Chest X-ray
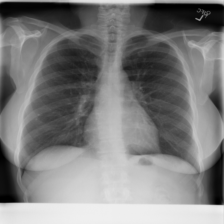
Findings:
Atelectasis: negative
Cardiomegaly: negative
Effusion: negative
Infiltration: negative
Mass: negative
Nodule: negative
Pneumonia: negative
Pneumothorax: negative
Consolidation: negative
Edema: negative
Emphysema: negative
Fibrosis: negative
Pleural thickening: negative
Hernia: negative